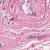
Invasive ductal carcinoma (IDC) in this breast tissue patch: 0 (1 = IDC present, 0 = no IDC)